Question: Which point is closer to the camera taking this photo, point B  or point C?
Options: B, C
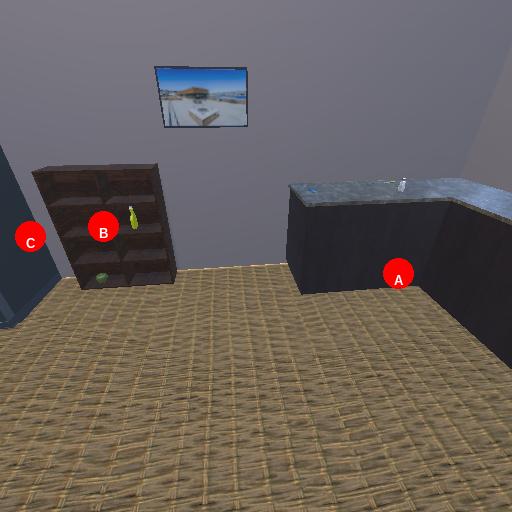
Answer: B